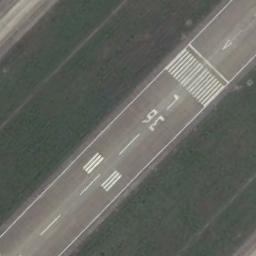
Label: runway